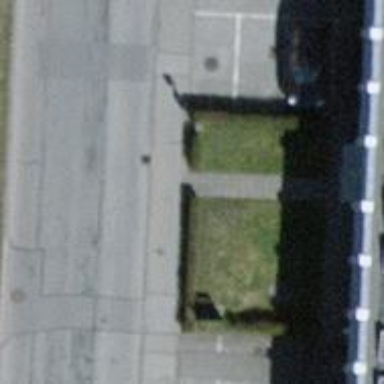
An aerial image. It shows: Bus stop with platform for public transport.